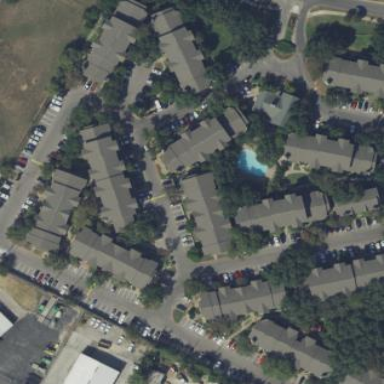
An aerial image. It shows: Residential area with apartments.